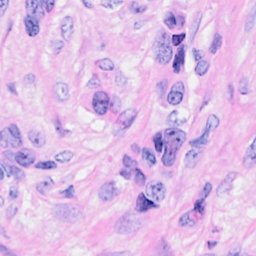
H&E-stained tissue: Breast